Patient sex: M
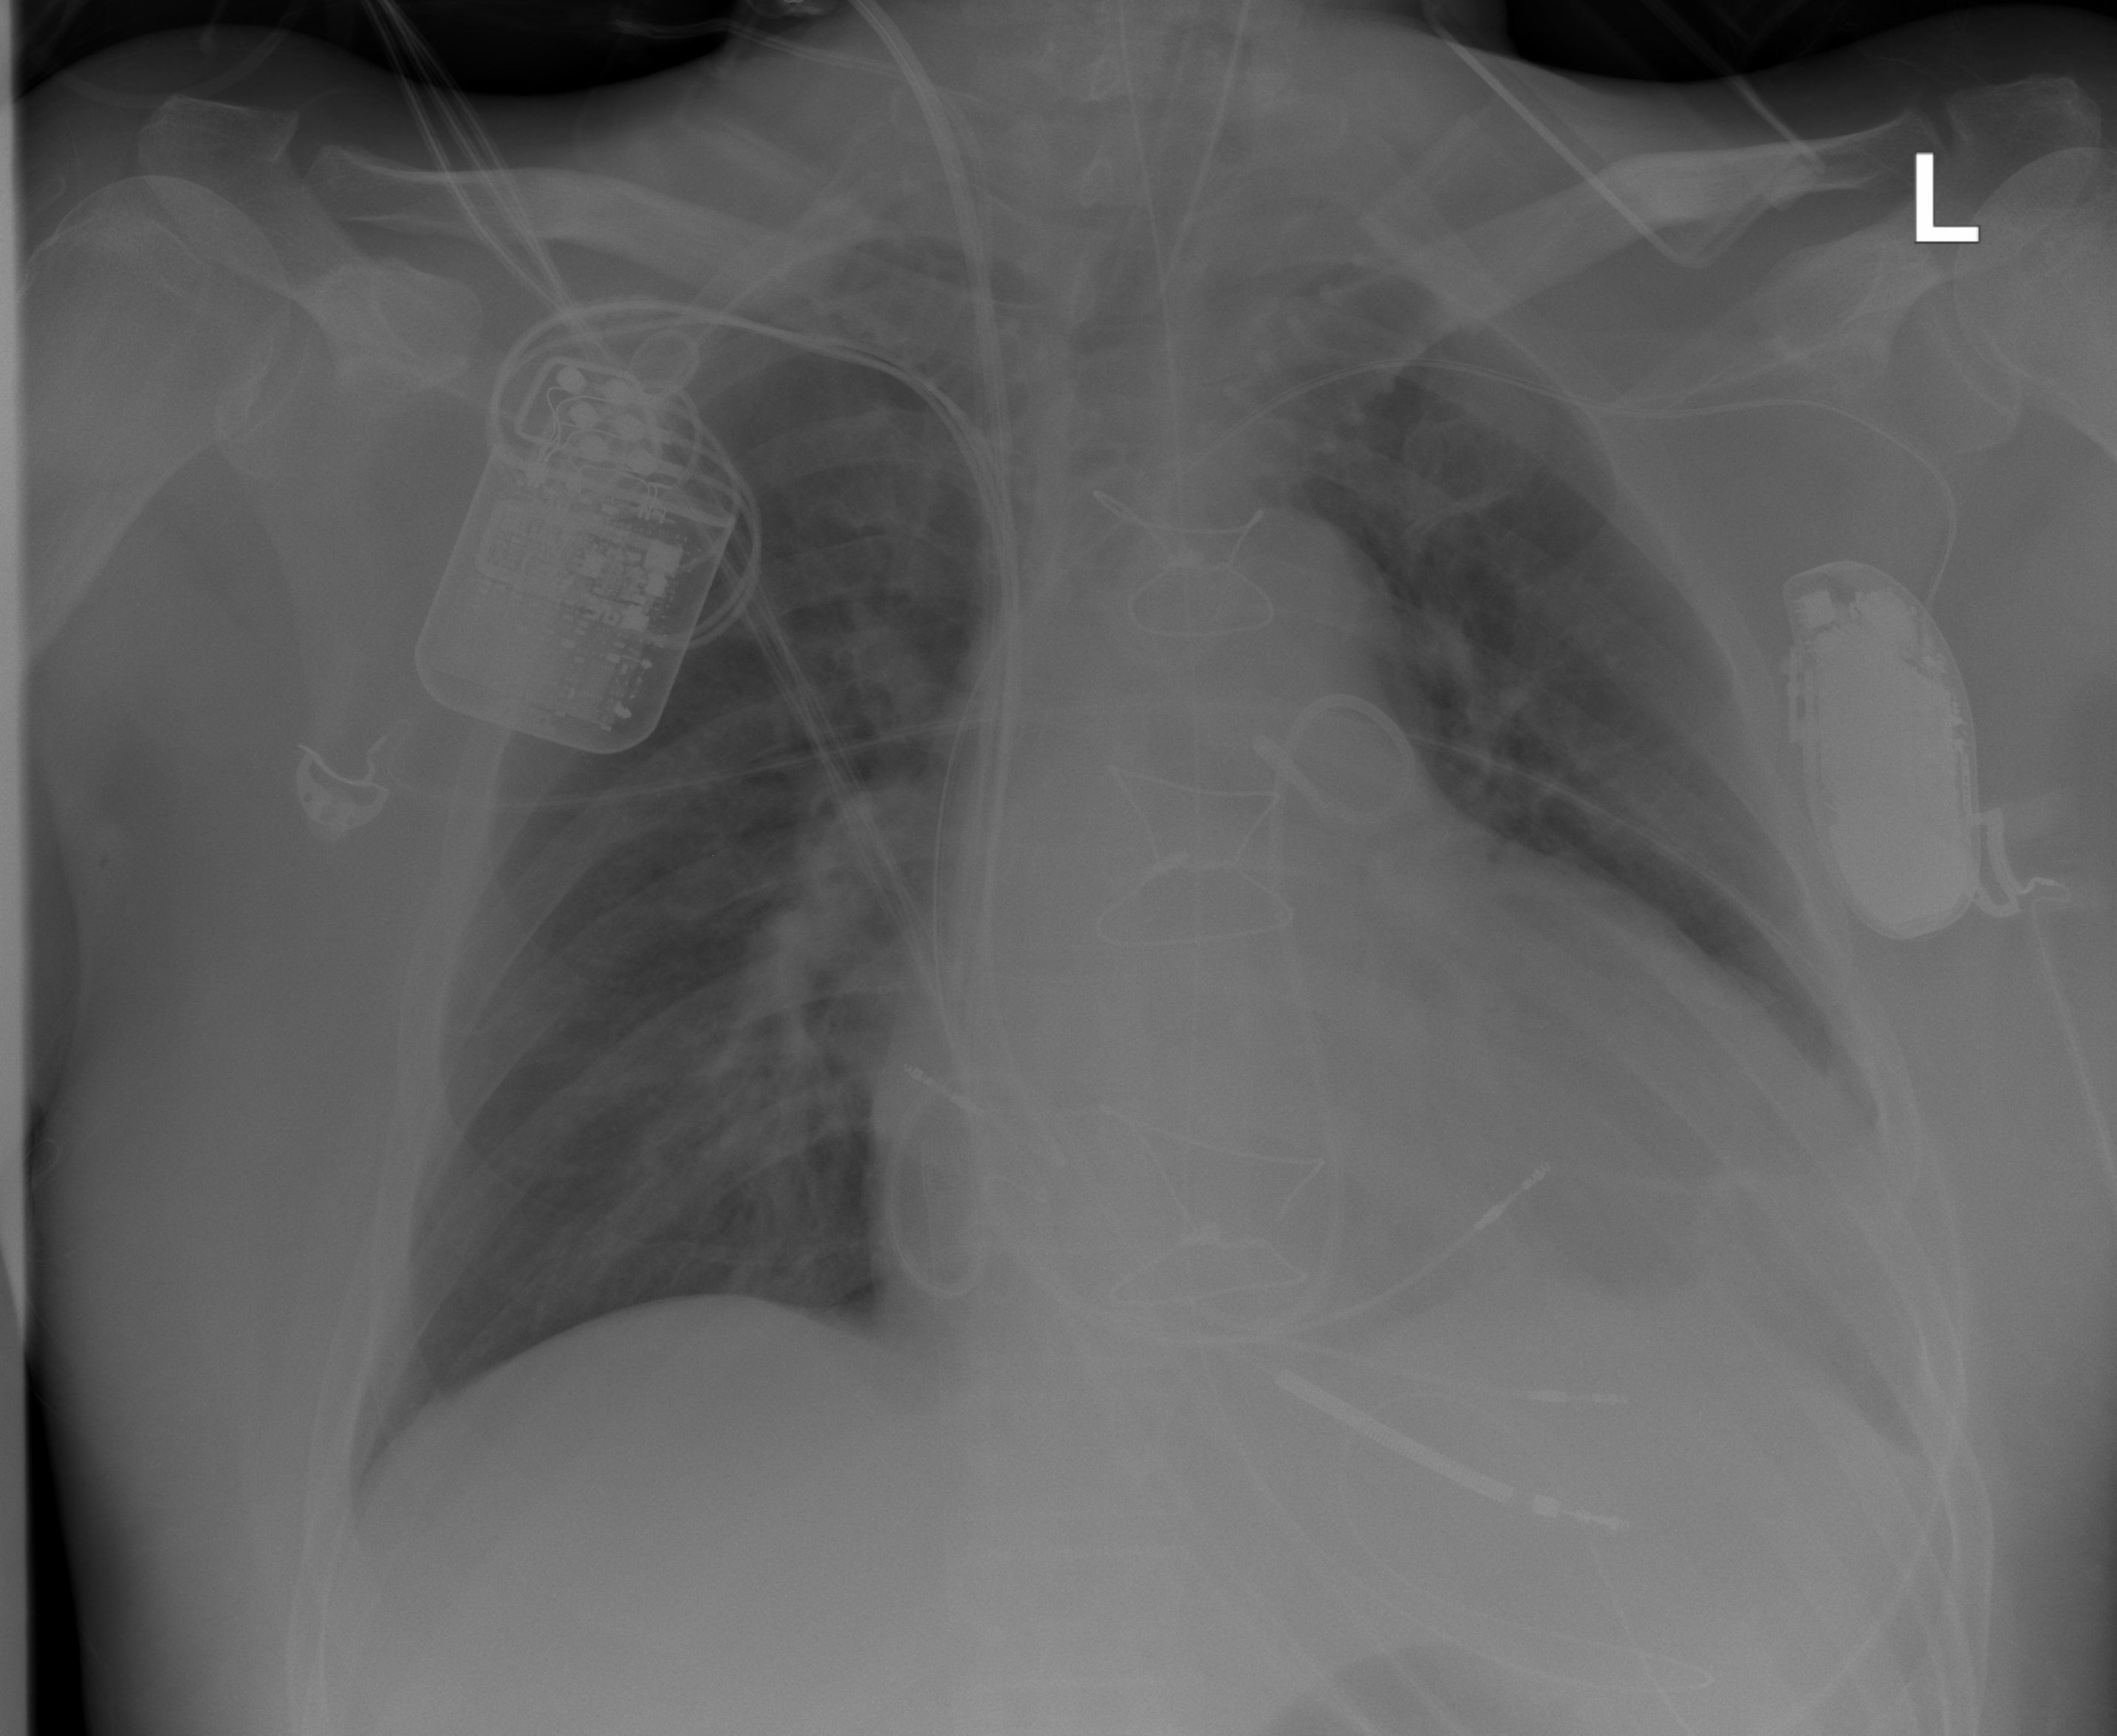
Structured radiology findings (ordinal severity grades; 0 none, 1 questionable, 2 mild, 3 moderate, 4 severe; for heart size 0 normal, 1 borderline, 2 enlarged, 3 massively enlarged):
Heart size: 3
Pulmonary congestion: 2
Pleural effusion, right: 0
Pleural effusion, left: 2
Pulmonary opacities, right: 0
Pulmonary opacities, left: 0
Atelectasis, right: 0
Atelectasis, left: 2